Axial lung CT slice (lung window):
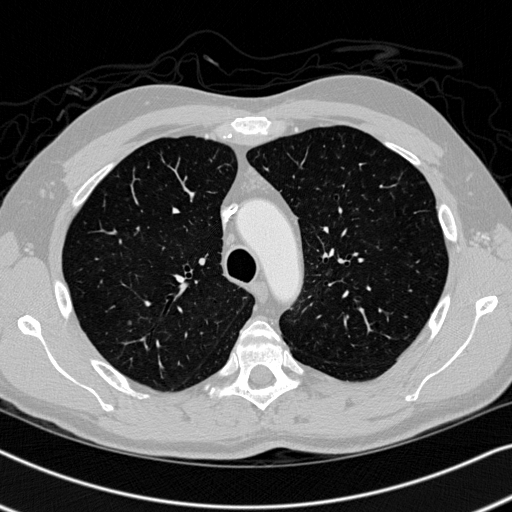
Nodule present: no